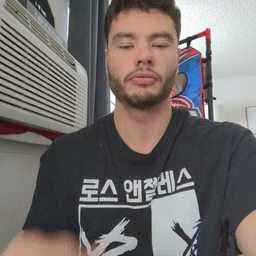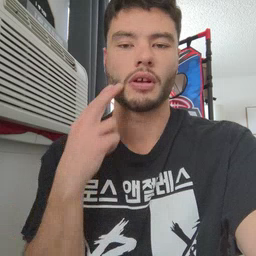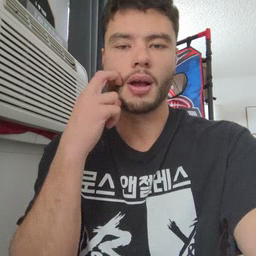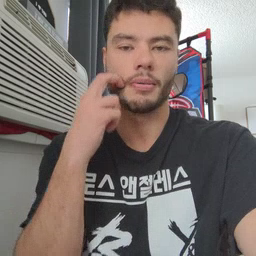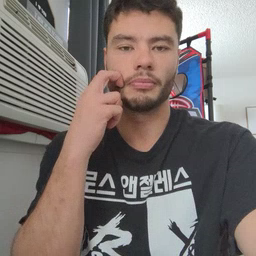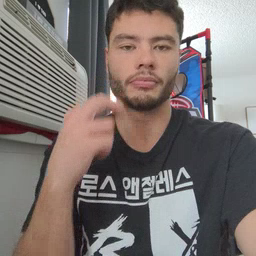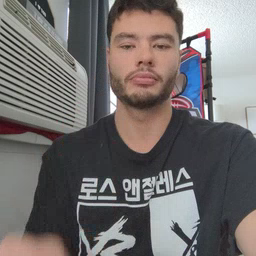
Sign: gum